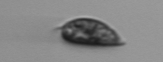
Label: Prorocentrum_triestinum